【题型】选择题　【知识点】平面几何　【难度】easy
如图，$A$、$B$、$C$、$D$、$E$ 在 $\angle MON$ 的两条边上，且 $\angle 1 = 20^\circ$，$\angle 2 = 40^\circ$，$\angle 3 = 60^\circ$，$AB \parallel CD$，$BC \parallel DE$，
则下列结论中错误的是（ ）

A. $\angle 4 = 80^\circ$ \quad
B. $\angle BAO = 100^\circ$ \quad
C. $\angle CDE = 40^\circ$ \quad
D. $\angle CBD = 120^\circ$
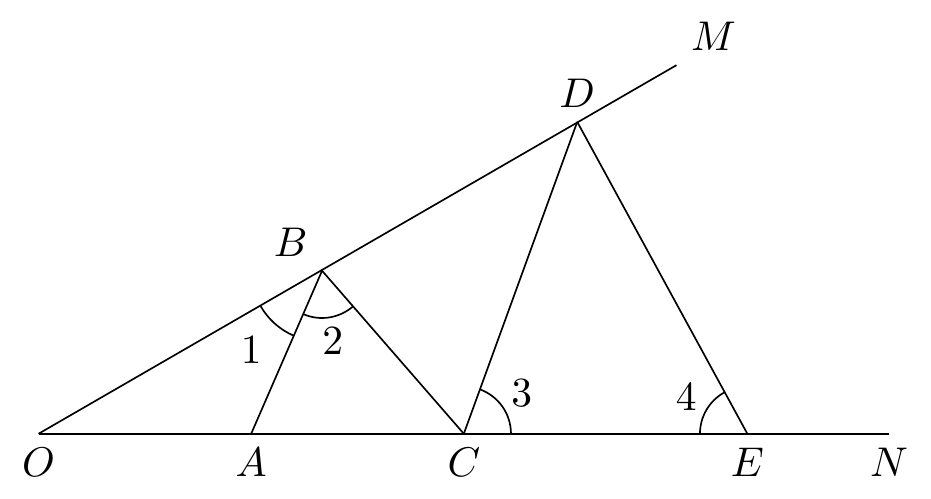
【解答】
解：$\because AB \parallel CD$，

$\therefore \angle BAC = \angle 3 = 60^\circ$，

$\therefore \angle BAO = 180^\circ - 60^\circ = 120^\circ$，故 B 选项错误，符合题意；

$\because \angle 2 = 40^\circ$，

$\therefore \angle ACB = 180^\circ - \angle 2 - \angle BAC = 180^\circ - 40^\circ - 60^\circ = 80^\circ$，

$\because BC \parallel DE$，

$\therefore \angle 4 = \angle ACB = 80^\circ$，故 A 选项正确，不符合题意；

$\because \angle 3 = 60^\circ$，

$\therefore \angle CDE = 180^\circ - \angle 3 - \angle 4 = 180^\circ - 60^\circ - 80^\circ = 40^\circ$，故 C 选项正确，不符合题意；

$\angle CBD = 180^\circ - \angle 1 - \angle 2 = 180^\circ - 20^\circ - 40^\circ = 120^\circ$，故 D 选项正确，不符合题意。

故选：B。